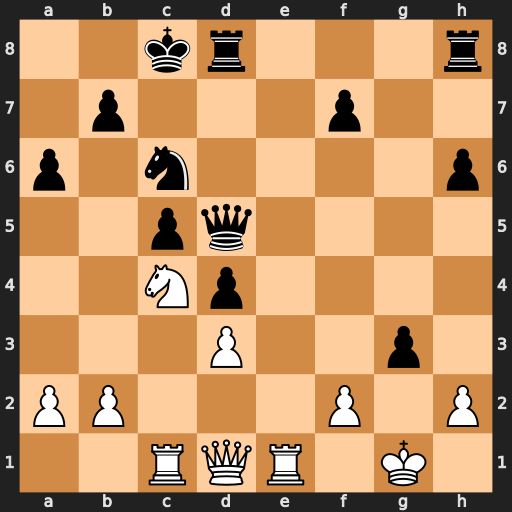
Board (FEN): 2kr3r/1p3p2/p1n4p/2pq4/2Np4/3P2p1/PP3P1P/2RQR1K1
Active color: w
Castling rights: -
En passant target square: -
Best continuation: Nb6+ Kb8 Nxd5 gxf2+ Kxf2